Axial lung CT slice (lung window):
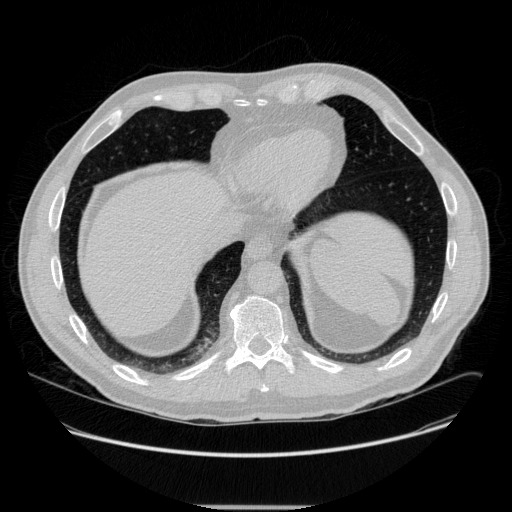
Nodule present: no